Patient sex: F
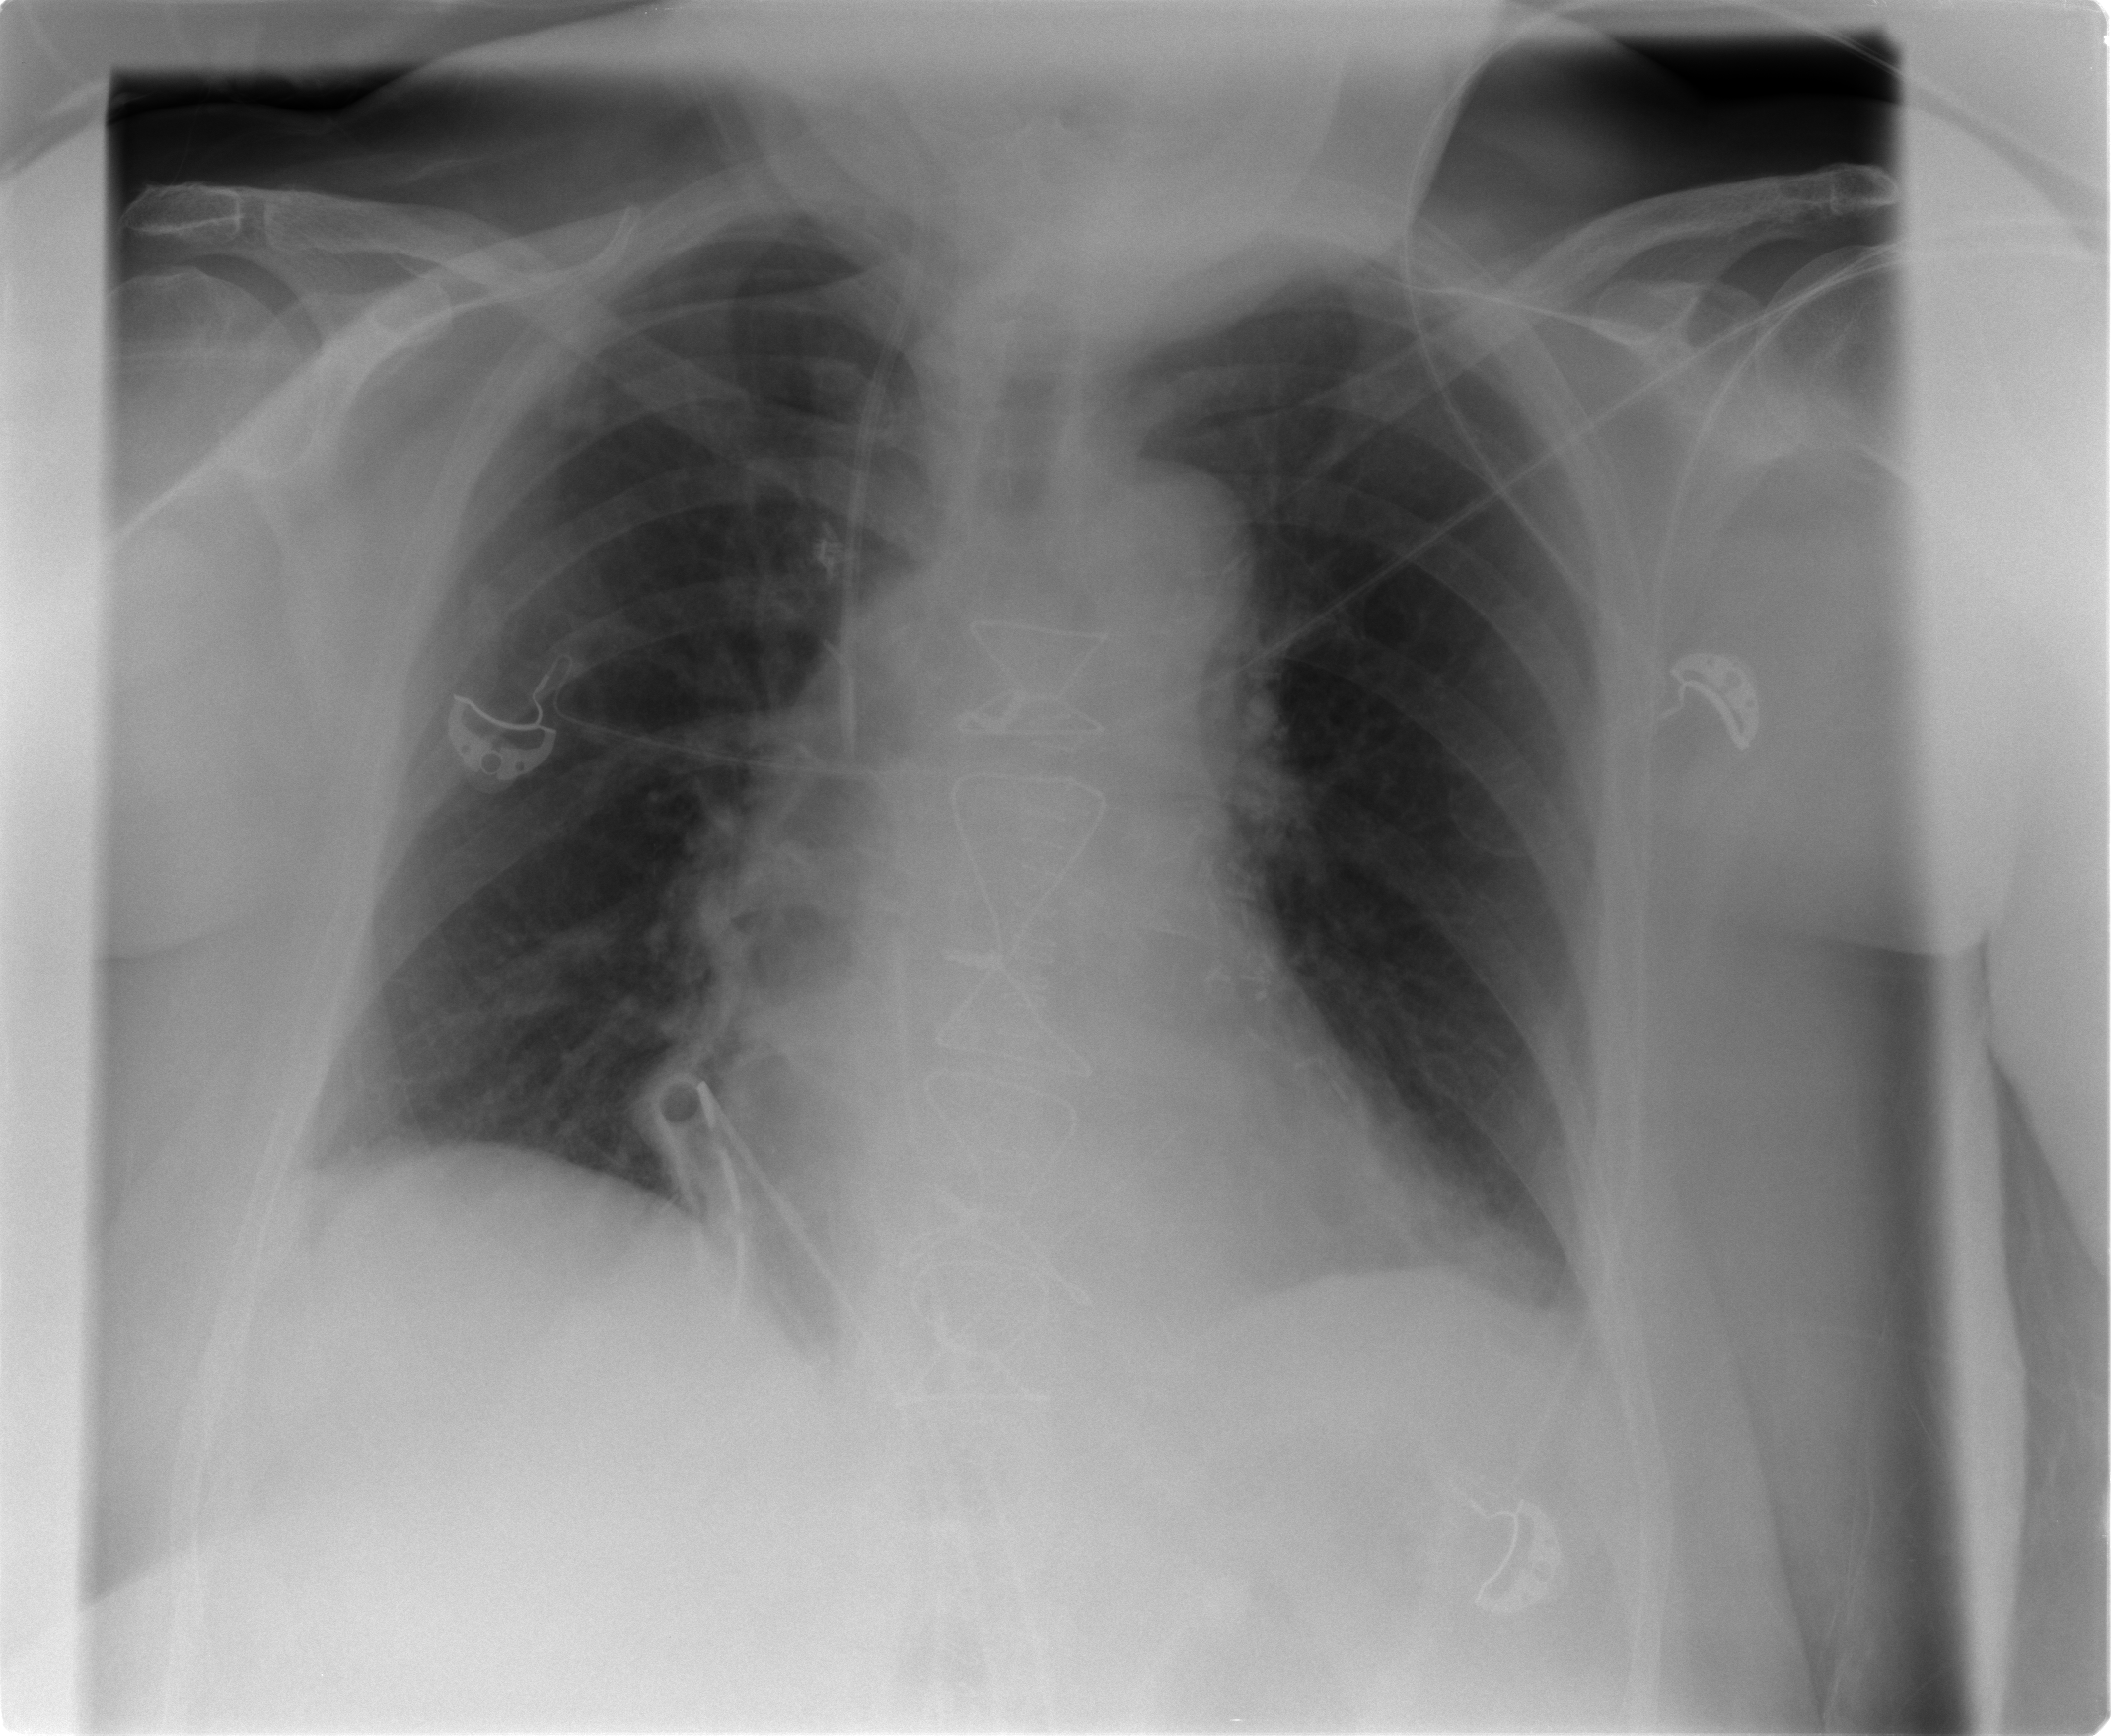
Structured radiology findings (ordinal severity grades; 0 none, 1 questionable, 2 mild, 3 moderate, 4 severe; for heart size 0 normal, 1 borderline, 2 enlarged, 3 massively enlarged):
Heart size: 0
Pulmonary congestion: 2
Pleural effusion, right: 2
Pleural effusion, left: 2
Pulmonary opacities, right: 0
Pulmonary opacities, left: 0
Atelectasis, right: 2
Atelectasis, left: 0